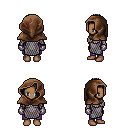
a pixel art fantasy rpg character, female body template, human, dark skin, chain mail, magenta pants, white long mohawk hairstyle, cloth hood, metal gloves, four views (front, back, left, right), 2x2 character sprite sheet, small pixel art, hard edges, no anti-aliasing